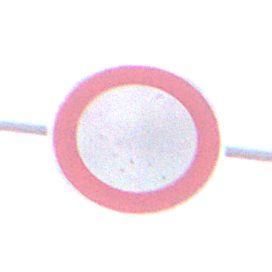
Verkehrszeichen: VerbotFahrzeugeAllerArt
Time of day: MorningAfternoon
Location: Outdoor (Nature)
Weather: PartlyCloudy
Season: NotSpecified
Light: Natural